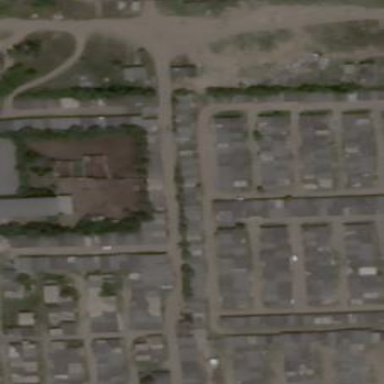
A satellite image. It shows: Group of garages.